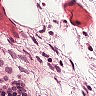
Metastatic tissue present: no